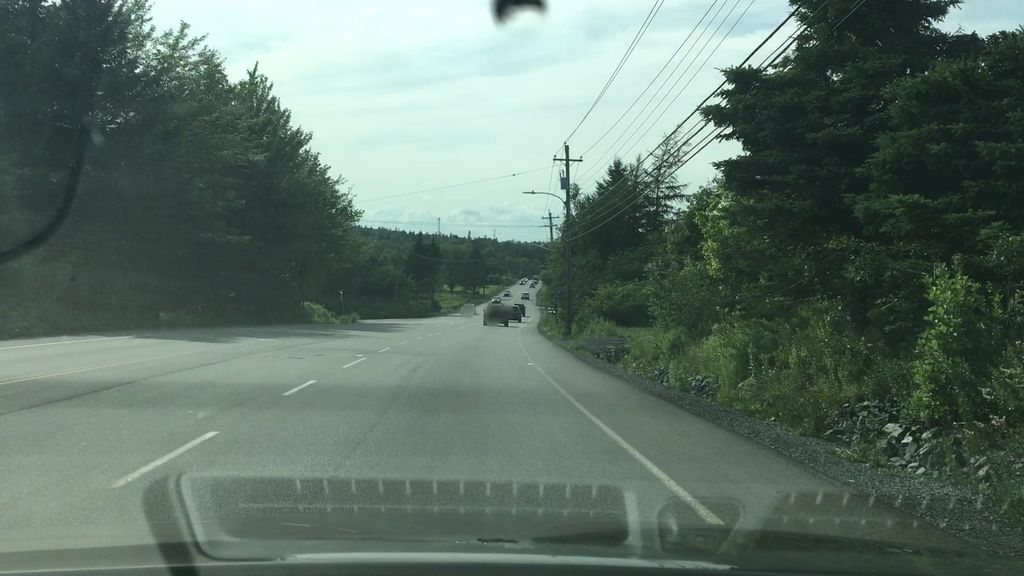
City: halifax